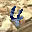
Label: 4